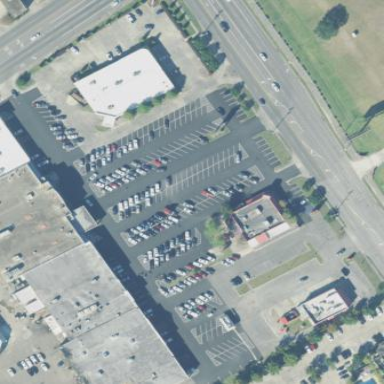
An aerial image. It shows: Parking area with surface.